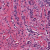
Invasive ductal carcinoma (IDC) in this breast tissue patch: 0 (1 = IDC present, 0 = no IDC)